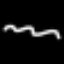
Label: squiggle